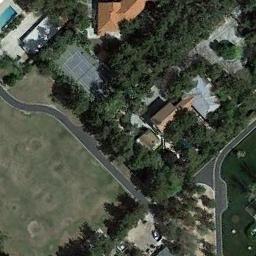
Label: tennis_court